Question: I wrote a simple script to simulate customer lifetime value (LTV) based on average revenue per user (ARPU), margin and the number of years customers remain customers (ltvYears). Below is my script. It throws an error at this line "ltvYears = ltvYears + [ltv_loop]". The error message is "TypeError: can only concatenate tuple (not "list") to tuple". Can someone tell me what is causing this? I suspect the problem may stem from "ltvYears = ('f',[])" where I added the type code to eliminate another error (multiplying float by int).
I'm new to Python so there's very likely a beginner mistake in this code.
'''
lowYears = 0
highYears = 20
modeYears = 3
ARPU = 65.0*12.0
MARGIN = .30
ltvYears = ('f',[])
ltv = []
def ltv(arpu, years, margin):
return arpu * years * margin
N = 10000
for n in range(N):
#estimate LTV
ltv_loop = random.triangular(lowYears, highYears, modeYears)
ltvYears = ltvYears + [ltv_loop]
ltv = ltv + [ltv(ARPU, ltvYears, MARGIN)]
show = 0
if (show==1):
#plot ltv histogram
plt.hist(ltv,bins=10)
plt.title("LTV Probability Density")
plt.xlabel("")
plt.ylabel("$")
plt.show()
'''
EDIT - Here is a screenshot of my variables.

EDIT2 ---I figured out the solution thanks to the help below. There were three problems in total:
1. I mistakenly assigned the same name to a variable and function (+1 @autopopulated for pointing that out)
2. This line was extraneous "ltvYears = ltvYears + [ltv_loop]"
3. This line should have used used "ltv_loop" for the second argument "ltv = ltv + [calculateltv(ARPU, ltv_loop, MARGIN)]"
+1 @DonCallisto and @RikPoggi for the help that on items 2 and 3
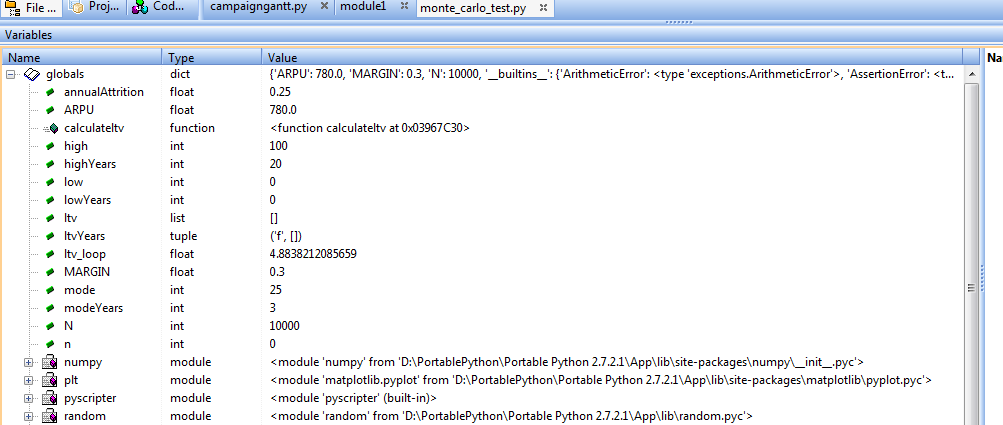
Answer: 'ltvYears' is a tuple, it's defined like
'''
ltvYears = ('f',[])
'''
so when it comes to this line:
'''
ltvYears = ltvYears + [ltv_loop]
'''
Python doesn't know what to do, as your error clearly tells:
> "TypeError: can only concatenate tuple (not "list") to tuple"
Is not clear what the behave of that line should be, so it's hard to suggest a solution.
Maybe you just need to define ltvYears as a 'list' and call the '.append' method.
---
## Edit
<URL> the OP said:
> 'ltvYears = ('f',[])' I added the ''f'' to indicate that the array is to contain floats. Before I did this I was getting an error about multiplying floats and ints.
You don't need to do that. Python is not C.
Just do:
'''
ltvYears = []
'''
and later:
'''
ltvYears.append(ltv_loop)
'''